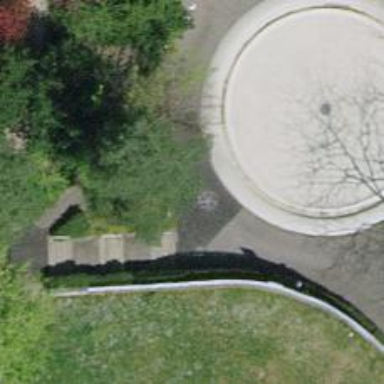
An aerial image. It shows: Bench.